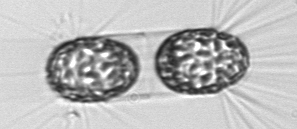
Label: Corethron_hystrix